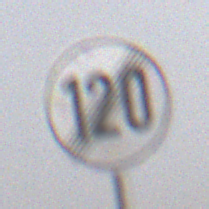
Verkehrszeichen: EndeGeschwindigkeit120
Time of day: MorningAfternoon
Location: Outdoor (Nature)
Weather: PartlyCloudy
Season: NotSpecified
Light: Natural